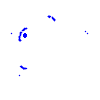
Particle: electron